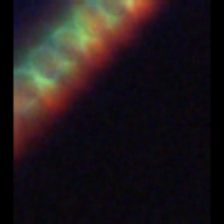
Taxon: Skeletonema
Group: Diatoms